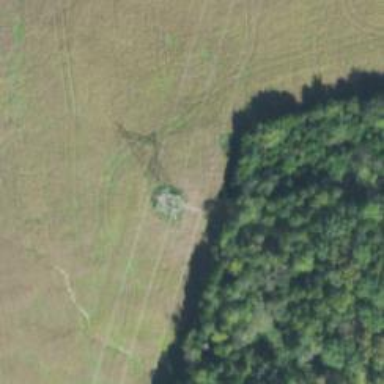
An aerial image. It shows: Power tower.